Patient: sex F, age 68
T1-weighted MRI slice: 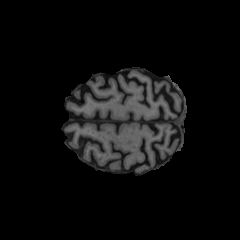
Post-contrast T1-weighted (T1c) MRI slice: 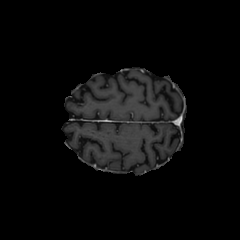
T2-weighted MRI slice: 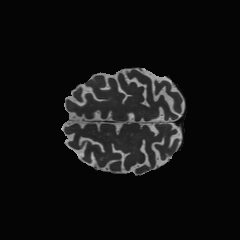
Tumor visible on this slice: no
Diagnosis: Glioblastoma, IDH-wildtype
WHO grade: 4